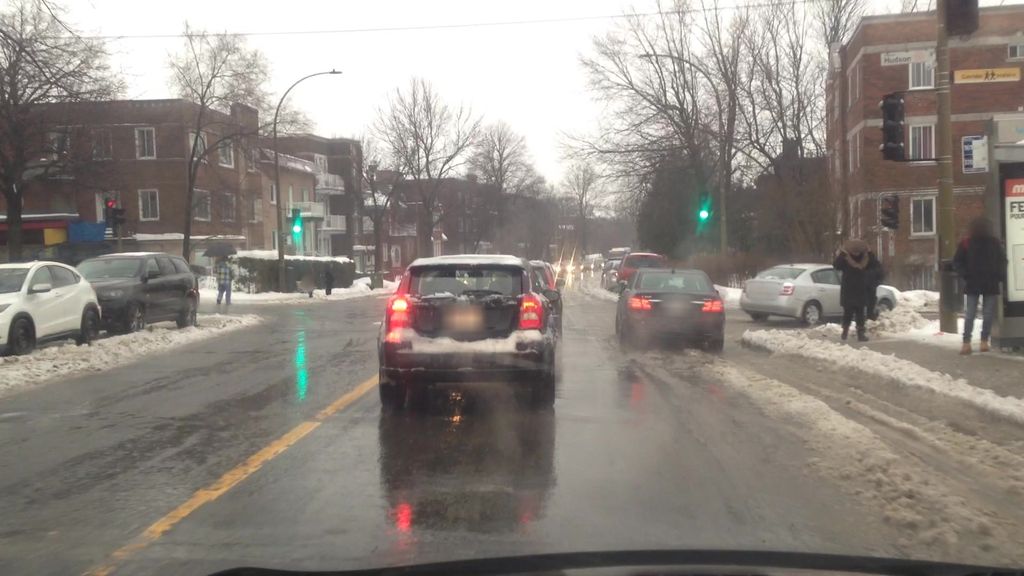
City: montreal